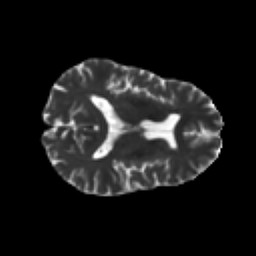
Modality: T2w
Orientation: axial
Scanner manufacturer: ge
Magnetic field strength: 3 T
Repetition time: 8.8 s
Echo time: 0.085 s